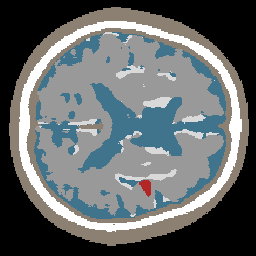
Label: lesion